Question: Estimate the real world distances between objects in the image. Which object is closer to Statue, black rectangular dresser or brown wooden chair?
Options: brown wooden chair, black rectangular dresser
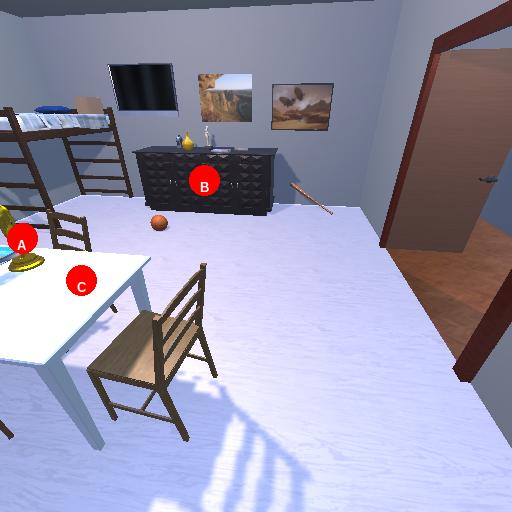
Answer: brown wooden chair